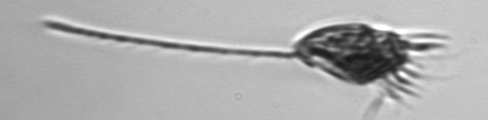
Label: Tontonia_appendiculariformis